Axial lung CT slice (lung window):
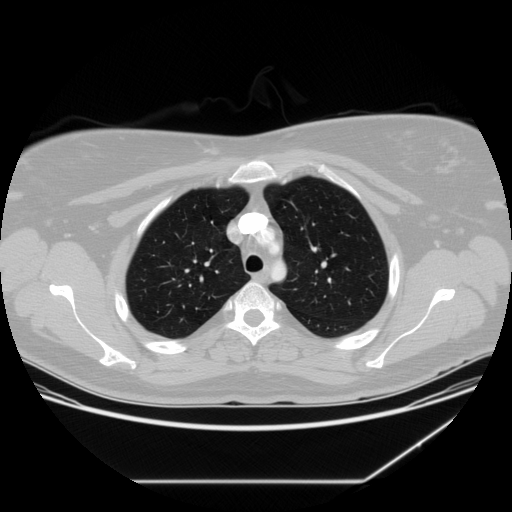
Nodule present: no